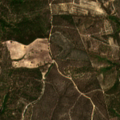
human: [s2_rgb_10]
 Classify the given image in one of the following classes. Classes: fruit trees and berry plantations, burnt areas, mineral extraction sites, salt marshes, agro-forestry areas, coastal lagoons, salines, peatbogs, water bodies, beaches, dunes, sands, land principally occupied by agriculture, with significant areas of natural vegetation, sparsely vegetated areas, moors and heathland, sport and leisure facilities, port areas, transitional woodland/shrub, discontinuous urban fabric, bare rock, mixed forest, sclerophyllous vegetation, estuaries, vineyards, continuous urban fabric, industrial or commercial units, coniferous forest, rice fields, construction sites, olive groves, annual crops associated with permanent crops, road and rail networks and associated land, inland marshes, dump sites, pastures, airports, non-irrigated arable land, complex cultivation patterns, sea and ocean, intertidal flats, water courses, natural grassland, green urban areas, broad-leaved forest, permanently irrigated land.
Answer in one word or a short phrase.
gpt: land principally occupied by agriculture, with significant areas of natural vegetation, broad-leaved forest, mixed forest, transitional woodland/shrub